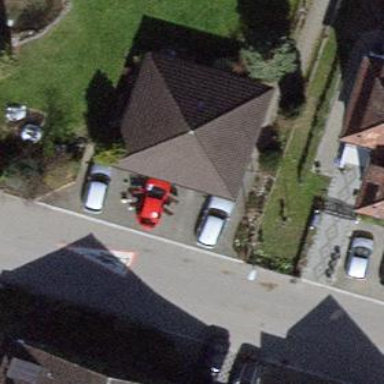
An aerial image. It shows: Garage.